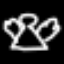
Label: angel